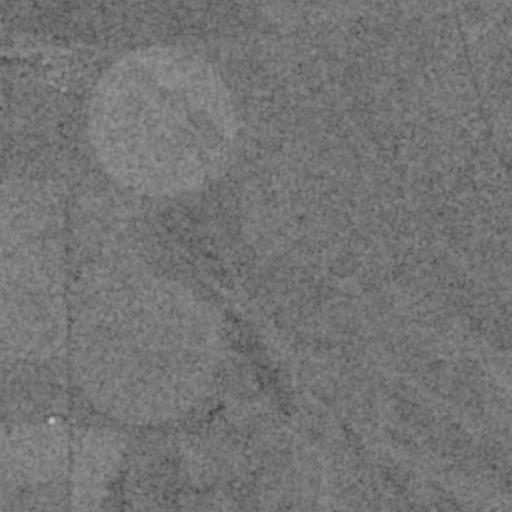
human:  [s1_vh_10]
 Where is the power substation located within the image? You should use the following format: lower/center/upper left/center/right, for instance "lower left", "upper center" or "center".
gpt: The power substation is located in the lower left of the image.
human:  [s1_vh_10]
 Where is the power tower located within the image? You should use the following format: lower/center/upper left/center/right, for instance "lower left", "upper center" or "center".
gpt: The power tower is located in the lower of the image.
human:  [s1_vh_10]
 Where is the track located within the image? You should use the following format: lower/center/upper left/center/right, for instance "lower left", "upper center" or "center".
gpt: There is no track in the image.

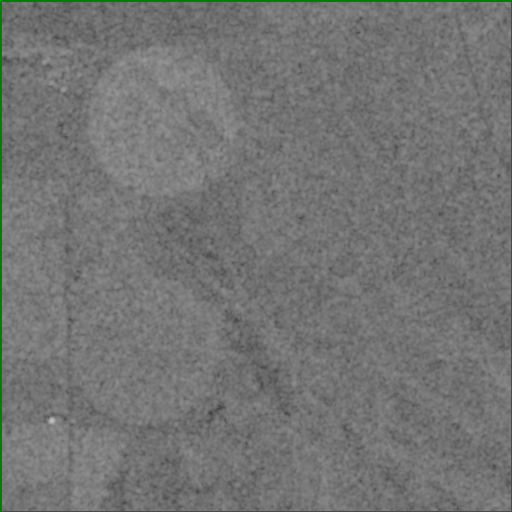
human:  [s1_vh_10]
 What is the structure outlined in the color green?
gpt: The structure outlined in green is a crop field.
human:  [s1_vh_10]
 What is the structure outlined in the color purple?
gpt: There is no purple outline.